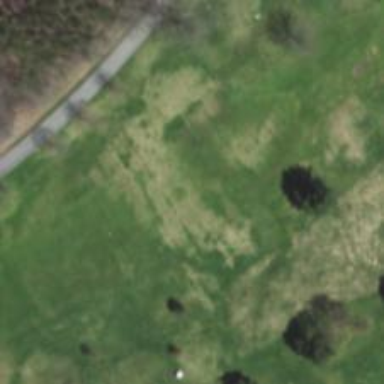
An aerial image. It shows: Golf hole.